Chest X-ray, AP view. Patient: 43 years old, sex F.
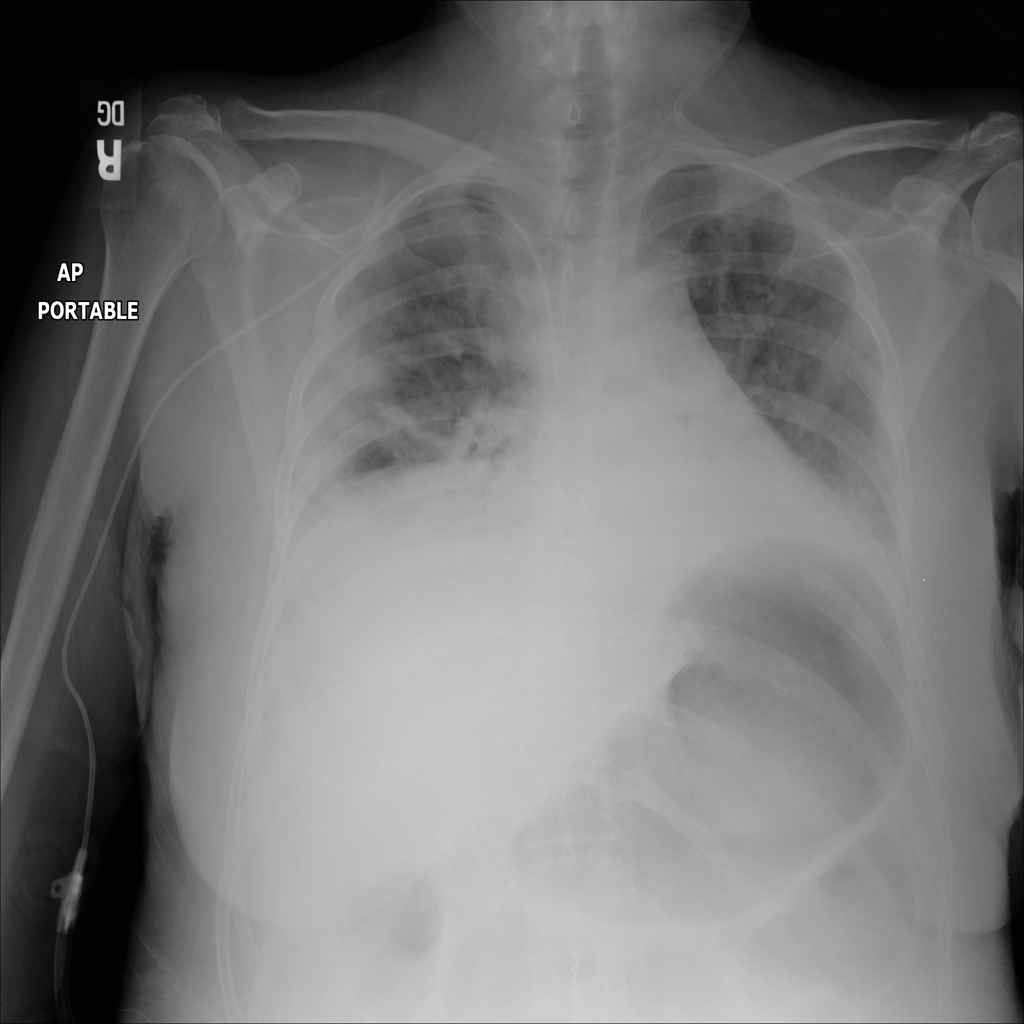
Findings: Nodule